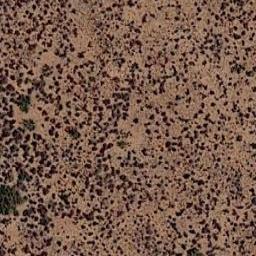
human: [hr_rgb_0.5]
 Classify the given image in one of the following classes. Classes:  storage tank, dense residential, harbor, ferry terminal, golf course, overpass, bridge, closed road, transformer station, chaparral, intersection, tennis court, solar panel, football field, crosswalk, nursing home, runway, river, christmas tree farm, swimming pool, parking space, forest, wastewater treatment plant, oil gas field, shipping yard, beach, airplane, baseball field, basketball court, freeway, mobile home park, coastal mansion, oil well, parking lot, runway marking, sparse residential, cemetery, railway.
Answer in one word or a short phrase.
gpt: chaparral